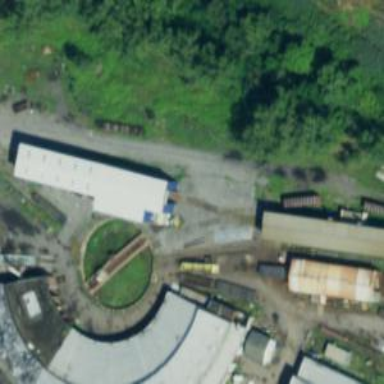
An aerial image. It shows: Yard for service or maintenance purposes.